Interaction volume radius: 10 \u00c5
Interaction volume height: 45 \u00c5
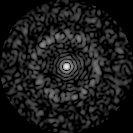
Disorder parameter: 0.8355